Question: I have on a div a Fancybox binded, inside of this div I have a "Delete" button, and when I click on the "Delete" button the fancyBox appears, but I don't want to appear at Delete. What can I do?

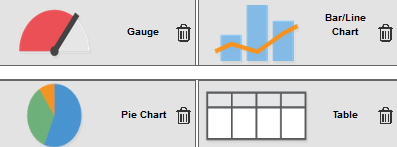
Answer: After clicking on button click-event is propagationing up from button, to div, to window.
You need first to catch and to stop propagation of 'button' click event, for example:
'''
$('input[type="button"]').click(function(event){
/*
your code here
*/
//stop event propagation
event.stopPropagation()
});
'''